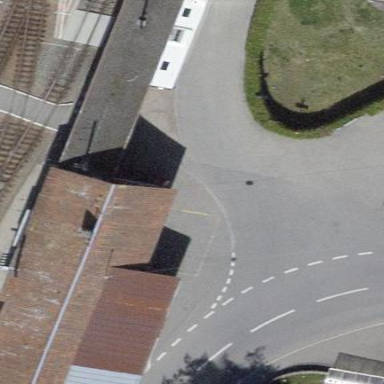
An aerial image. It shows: Train station building.